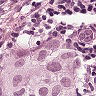
Metastatic tissue present: yes